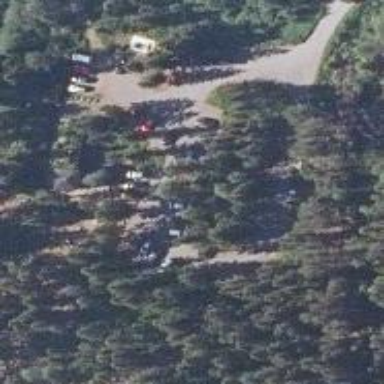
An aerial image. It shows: Rest area on the road.